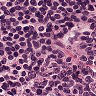
Metastatic tissue present: no